Interaction volume radius: 5 \u00c5
Interaction volume height: 15 \u00c5
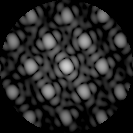
Disorder parameter: 0.1263